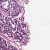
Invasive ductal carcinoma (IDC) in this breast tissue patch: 1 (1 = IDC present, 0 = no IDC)